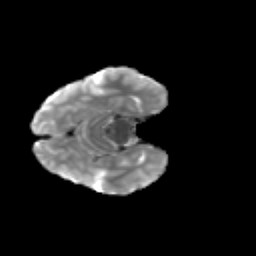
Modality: T2w
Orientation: axial
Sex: male
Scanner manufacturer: siemens
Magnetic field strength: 3 T
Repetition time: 5 s
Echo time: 0.071 s